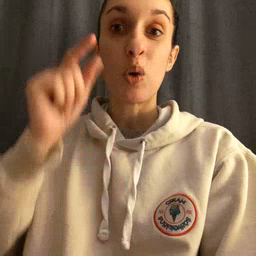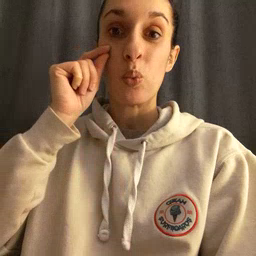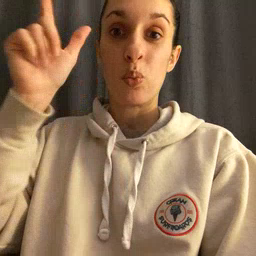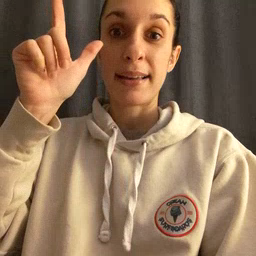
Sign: wake